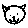
Label: cat